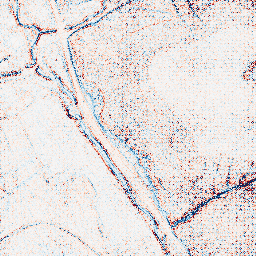
Category: edge_preserving
Decomposition family: bilateral
Decomposition parameters: d: 5
sigma_color: 25
sigma_space: 100
Upsampling method: regularized
Upsampling parameters: scale: 4
lambda_reg: 0.1
Upsampling scale: 4